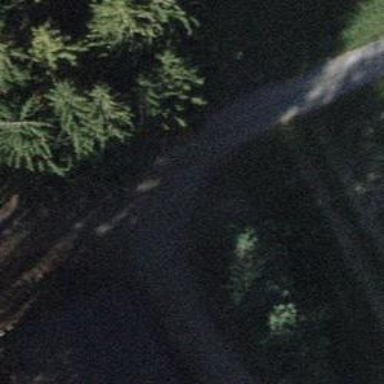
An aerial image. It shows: Gravel track with grade2 tracktype.